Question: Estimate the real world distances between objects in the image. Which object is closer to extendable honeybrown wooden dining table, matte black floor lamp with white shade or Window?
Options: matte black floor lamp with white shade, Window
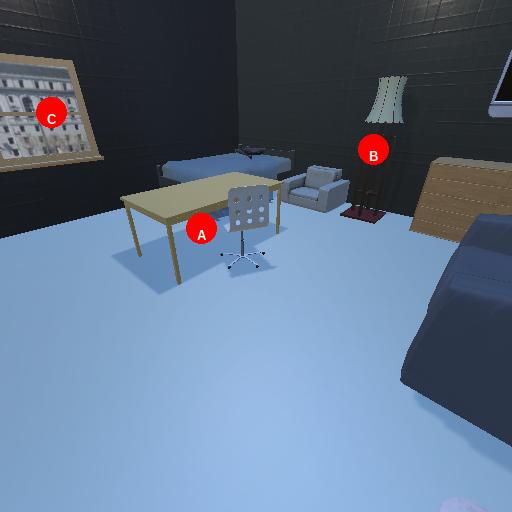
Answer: matte black floor lamp with white shade